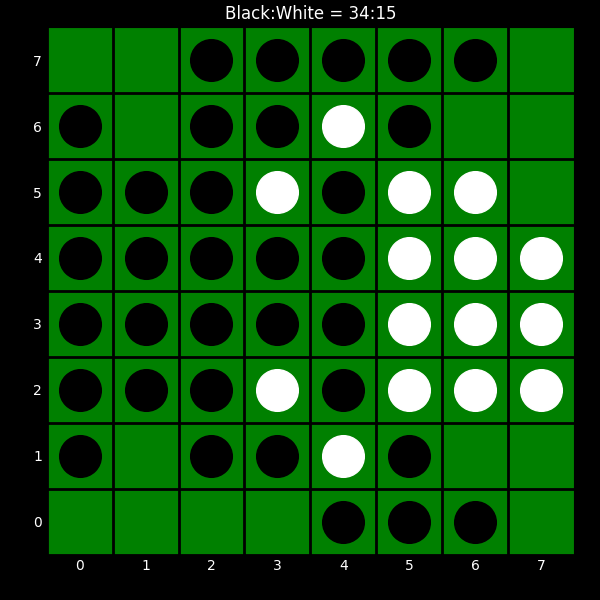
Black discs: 34
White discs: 15